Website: macys
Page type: billing-address
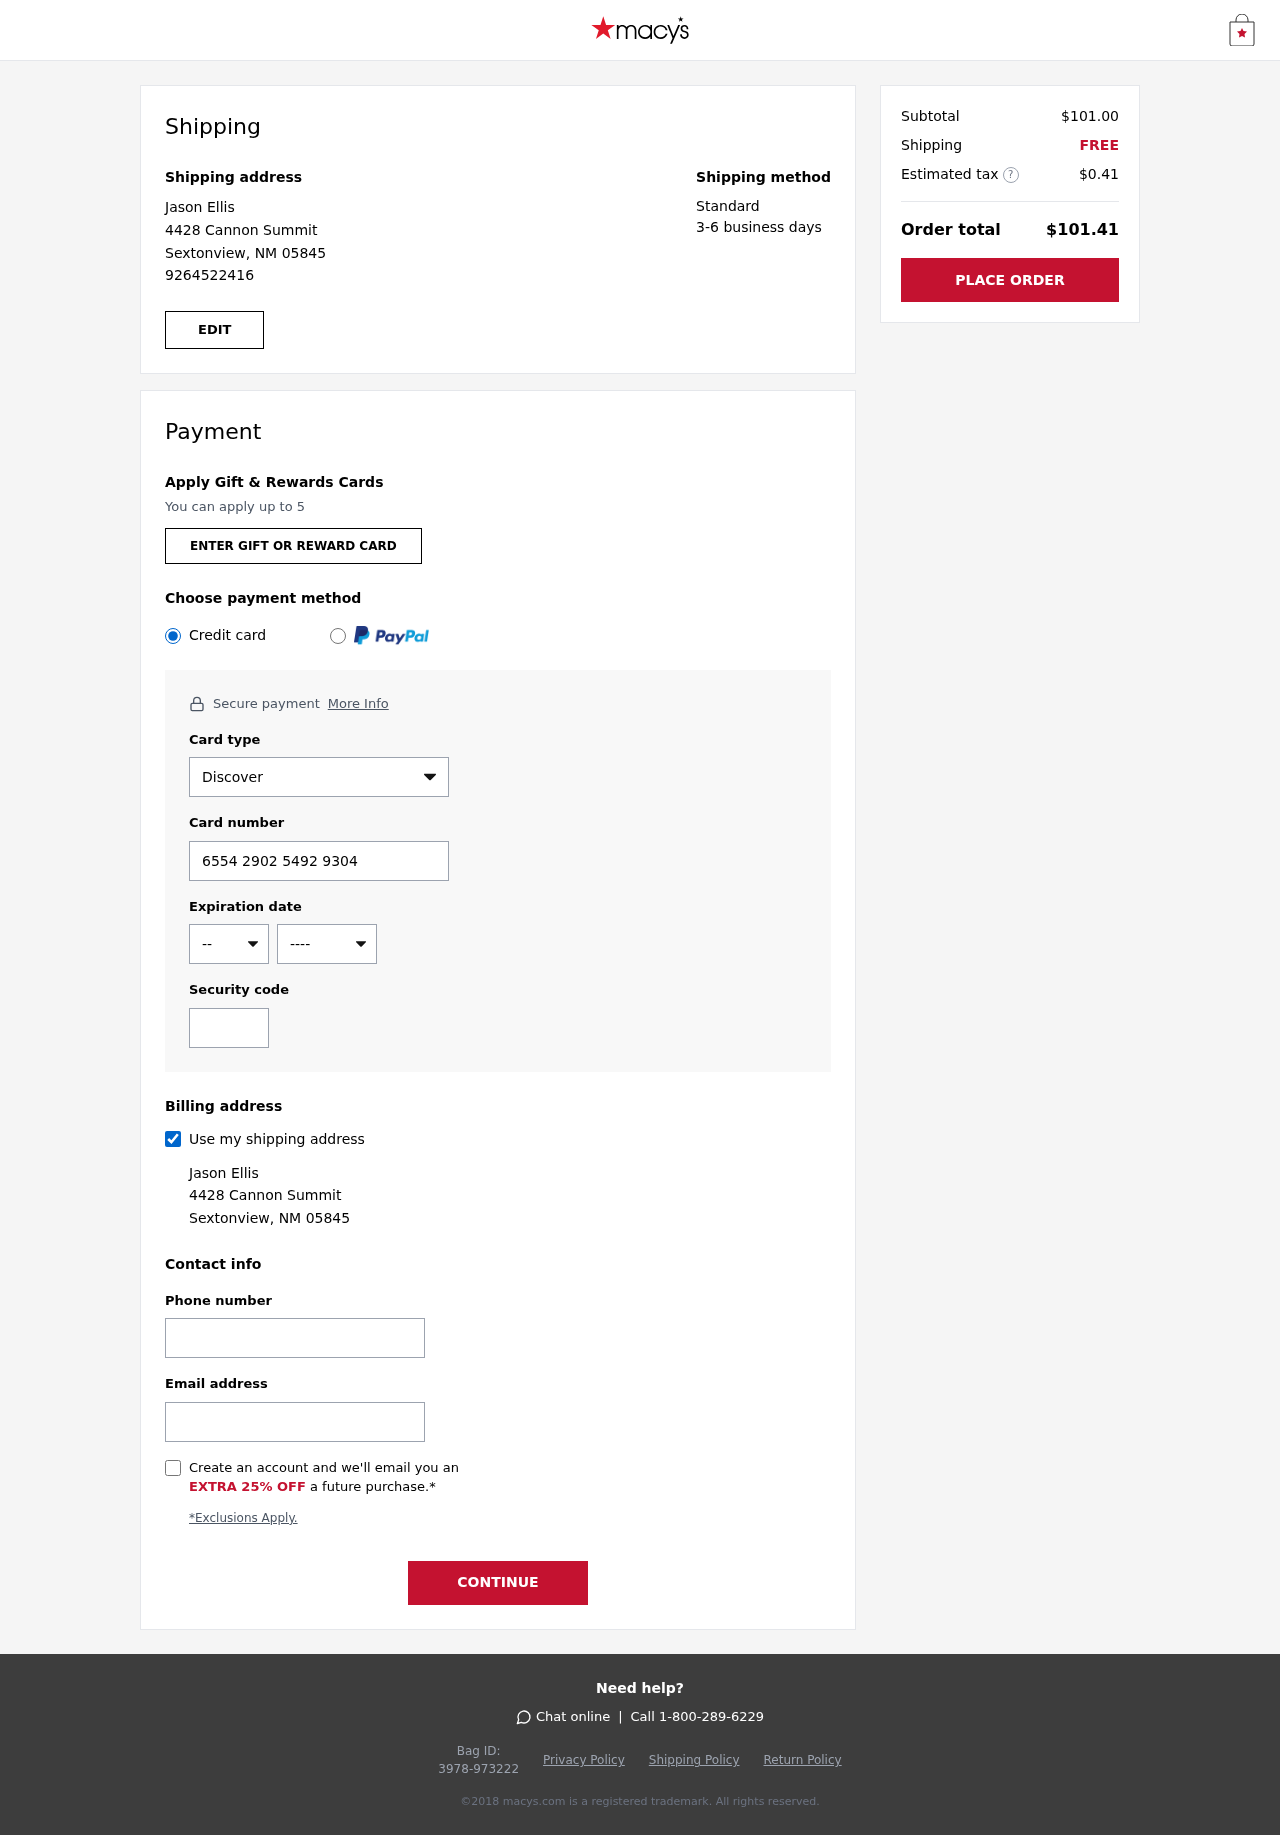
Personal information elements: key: PII_CARD_CVV
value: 460
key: PII_CARD_EXPIRY_MONTH
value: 08
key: PII_CARD_EXPIRY_YEAR
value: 28
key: PII_CARD_NUMBER
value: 6554 2902 5492 9304
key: PII_CARD_TYPE
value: Discover
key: PII_EMAIL
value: jason.ellis@gmail.com
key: PII_FULLNAME
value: Jason Ellis
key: PII_PHONE
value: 9264522416
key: PII_STREET
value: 4428 Cannon Summit
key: PII_CITY_STATE_ZIP
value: Sextonview, NM 05845
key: PII_FIRSTNAME
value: Jason
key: PII_LASTNAME
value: Ellis
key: PII_FULLNAME2
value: Jason Ellis
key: PII_FULLNAME3
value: Jason Ellis
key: PII_FIRSTNAME2
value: Jason
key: PII_FIRSTNAME3
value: Jason
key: PII_LASTNAME2
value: Ellis
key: PII_LASTNAME3
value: Ellis
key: PII_FIRSTNAME_DERIVED
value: Jason
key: PII_LASTNAME_DERIVED
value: Ellis
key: PII_FULLNAME_DERIVED
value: Jason Ellis
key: PII_NAME_FULL_DERIVED
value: Jason Ellis
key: PII_PHONE2
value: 9264522416
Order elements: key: ORDER_SUBTOTAL
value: $101.00
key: ORDER_SHIPPING_COST
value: FREE
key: ORDER_TAX
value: $0.41
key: ORDER_TOTAL
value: $101.41